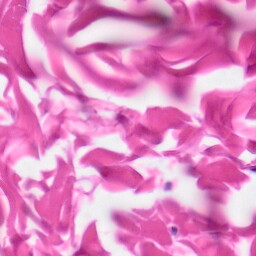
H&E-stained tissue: Skin